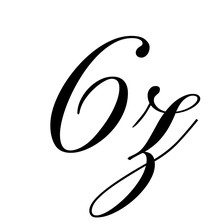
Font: PinyonScript-Regular